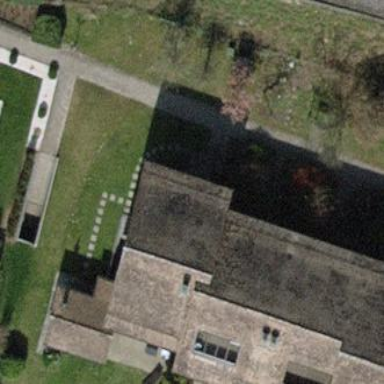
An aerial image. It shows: Terrace building.